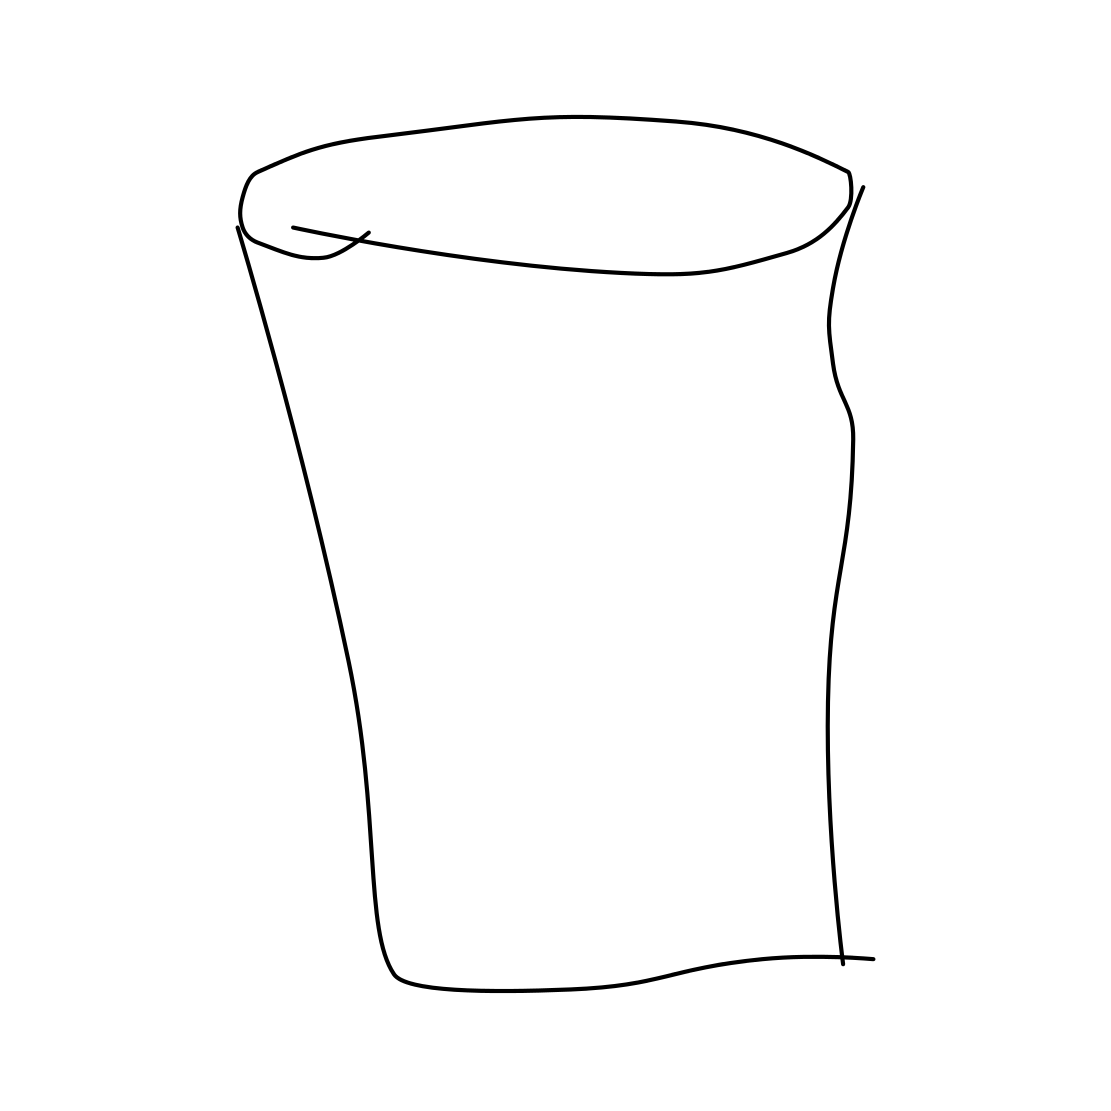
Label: cup